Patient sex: M
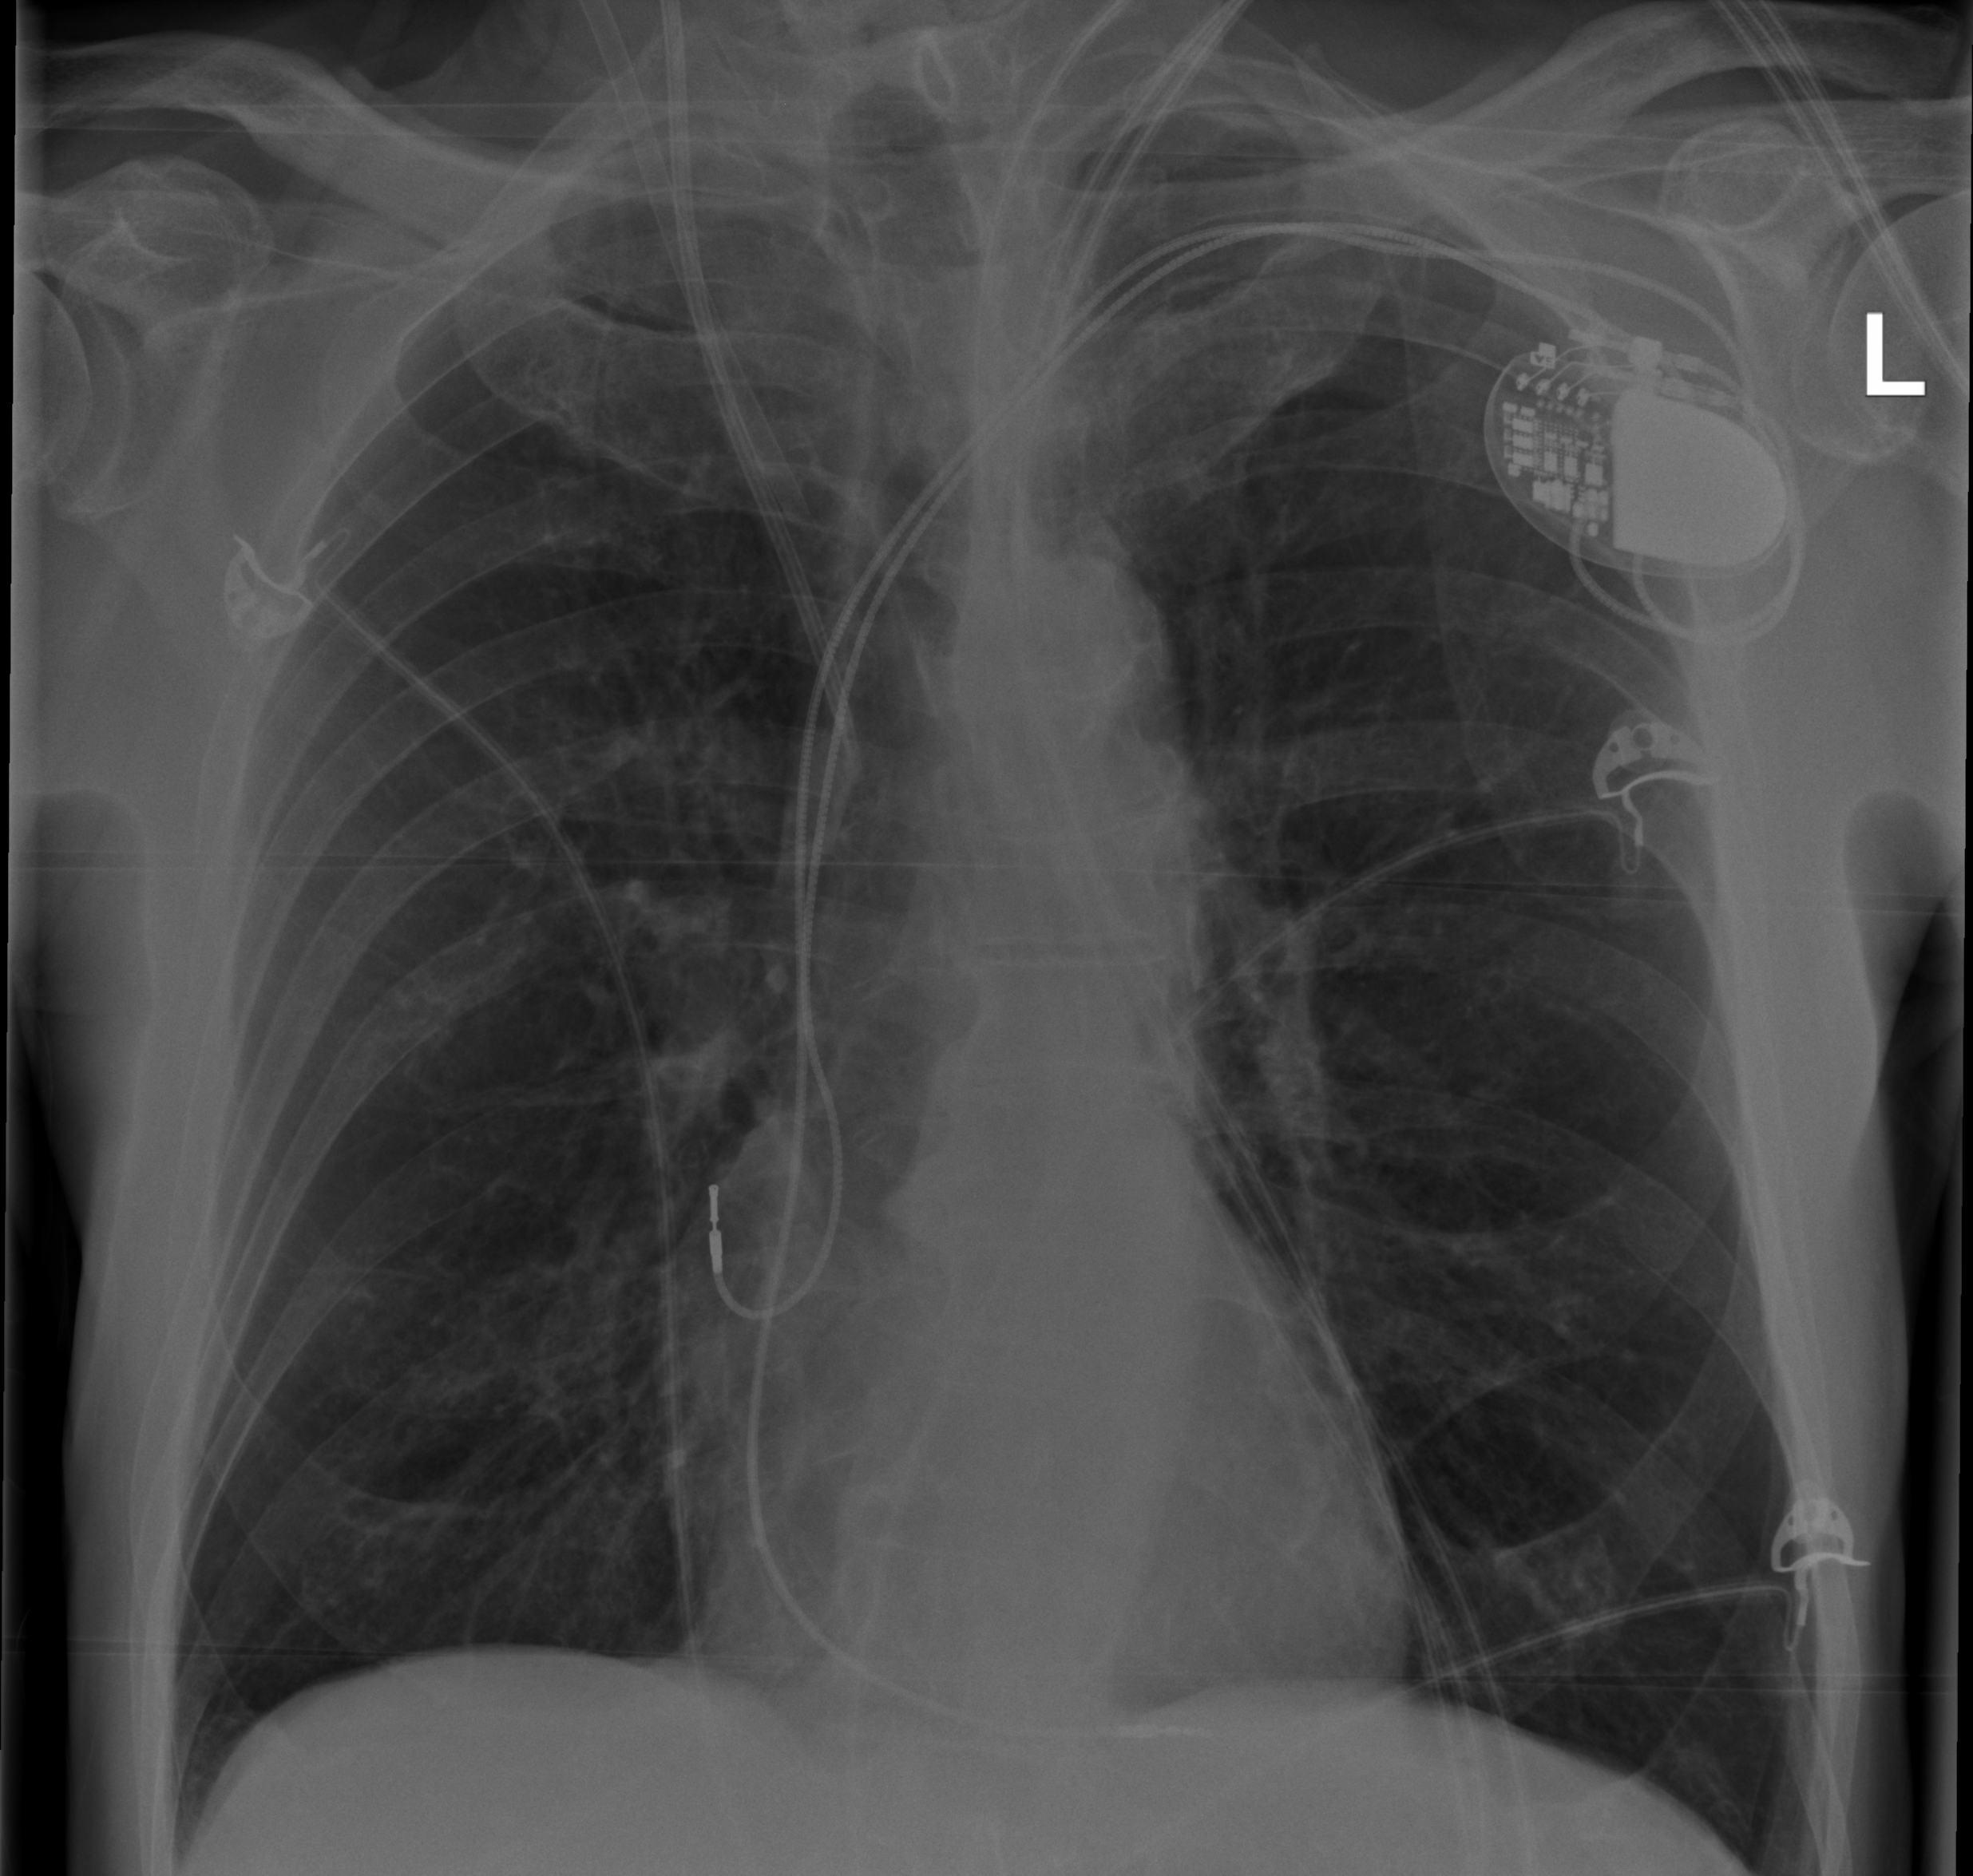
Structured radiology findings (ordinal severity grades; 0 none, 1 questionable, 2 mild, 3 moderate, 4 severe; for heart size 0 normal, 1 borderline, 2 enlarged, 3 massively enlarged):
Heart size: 0
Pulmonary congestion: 0
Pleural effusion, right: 0
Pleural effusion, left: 0
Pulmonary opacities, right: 0
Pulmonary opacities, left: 0
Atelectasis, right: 0
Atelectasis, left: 0